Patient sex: M
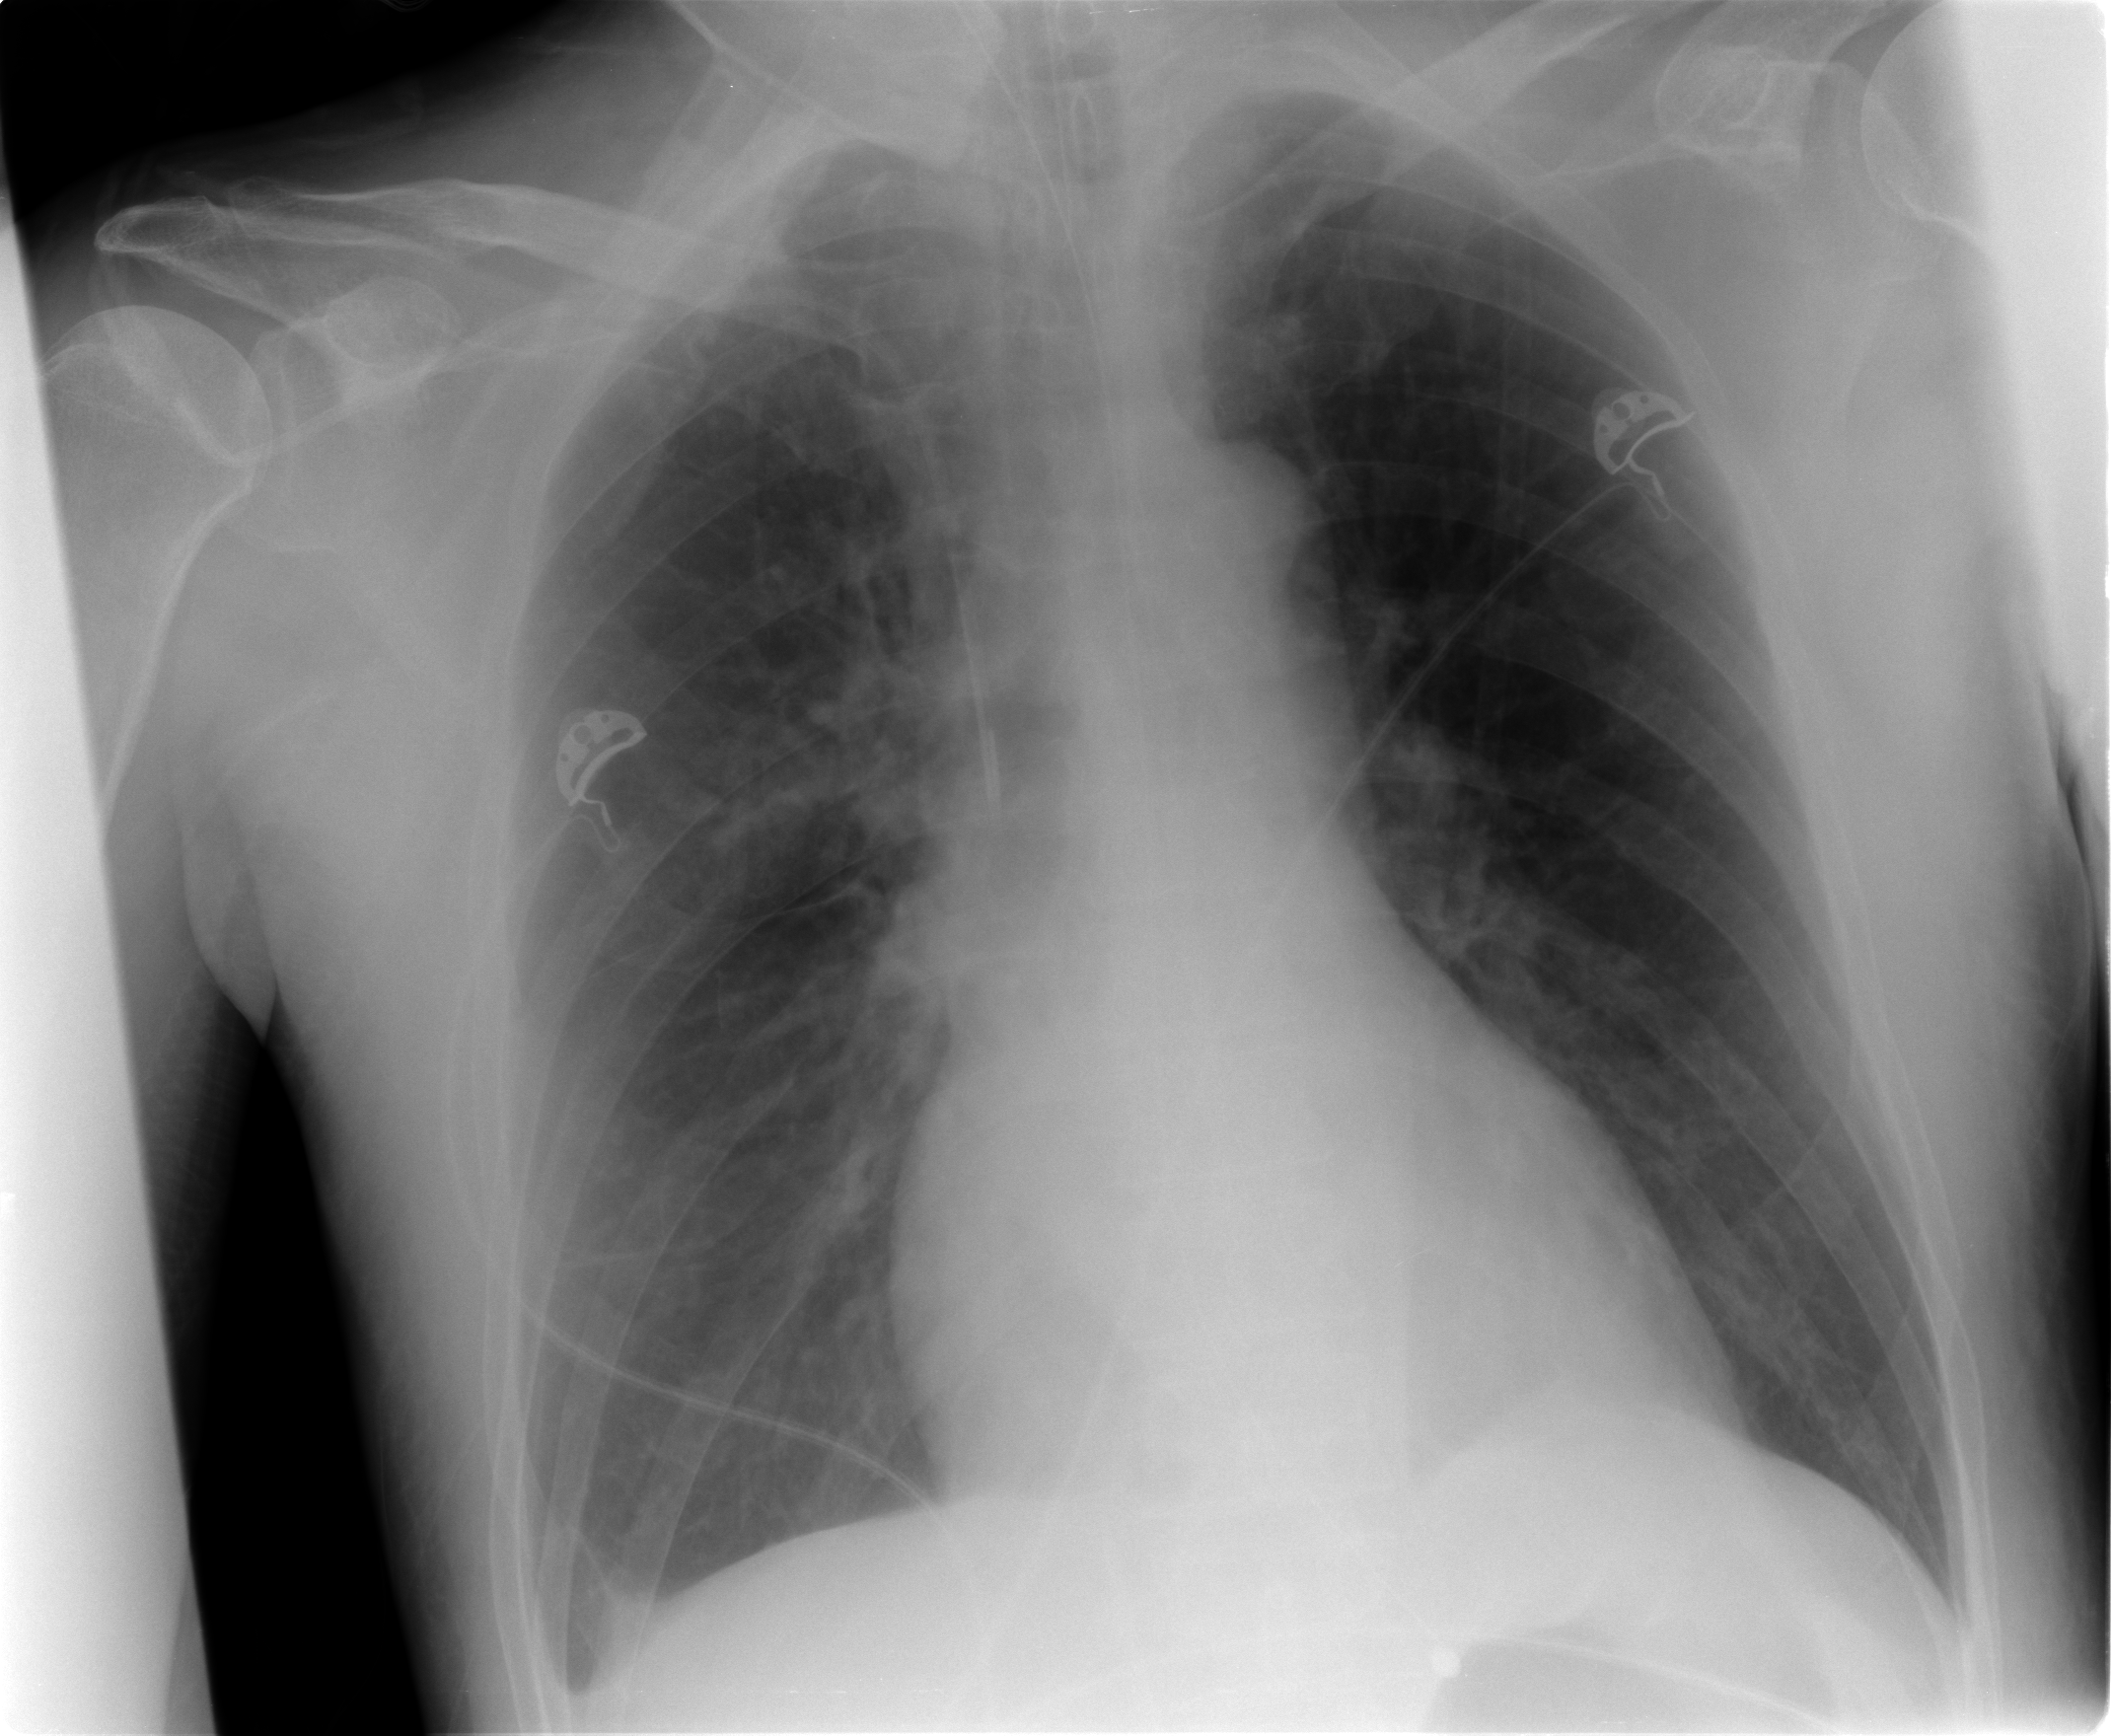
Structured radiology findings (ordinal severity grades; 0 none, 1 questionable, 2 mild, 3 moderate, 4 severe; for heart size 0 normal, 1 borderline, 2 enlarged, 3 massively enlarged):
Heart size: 1
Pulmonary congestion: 2
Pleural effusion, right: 2
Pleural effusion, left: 0
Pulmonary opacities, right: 1
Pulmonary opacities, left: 0
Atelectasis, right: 2
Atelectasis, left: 0